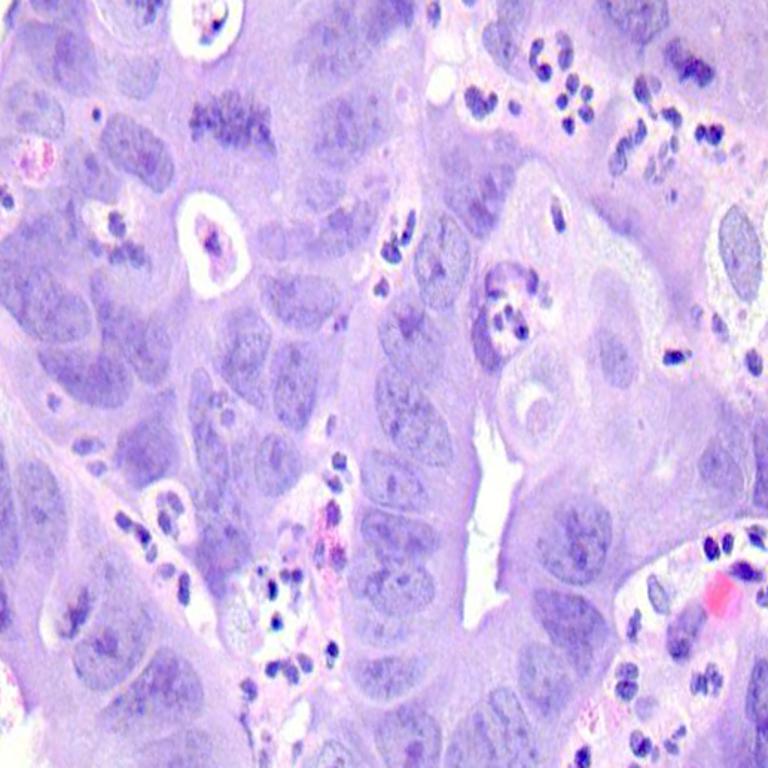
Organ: colon
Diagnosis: adenocarcinomas